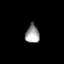
Tissue: lung
Cell type: Epithelial cells
Senescence score: 0.2424
Nuclear area (px): 249
Mean DAPI intensity: 157.253